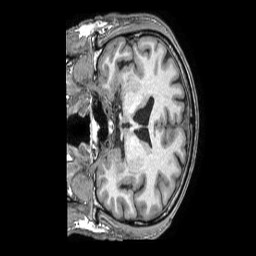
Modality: T1w
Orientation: coronal
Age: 56
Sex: male
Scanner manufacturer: philips
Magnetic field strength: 1.5 T
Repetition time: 0.007057 s
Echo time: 0.003186 s